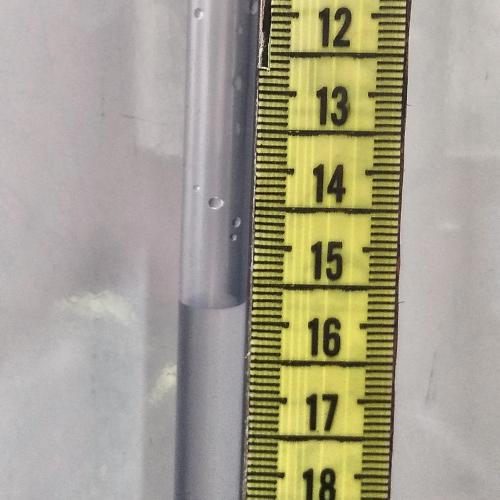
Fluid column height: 15.7 cm